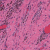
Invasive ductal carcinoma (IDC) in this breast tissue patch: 0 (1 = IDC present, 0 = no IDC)